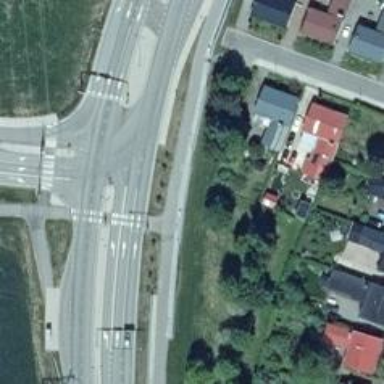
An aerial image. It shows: Cycleway with marked crossing. There is asphalt surface with crossing island.